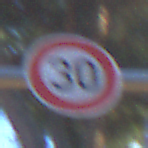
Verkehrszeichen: Geschwindigkeit30
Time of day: MorningAfternoon
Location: Outdoor (Suburban)
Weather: Clear
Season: NotSpecified
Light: Natural